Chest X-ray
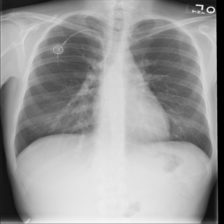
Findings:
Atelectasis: negative
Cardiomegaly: negative
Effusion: negative
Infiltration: negative
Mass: negative
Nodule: negative
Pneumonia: negative
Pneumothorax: negative
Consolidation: negative
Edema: negative
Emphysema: negative
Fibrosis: negative
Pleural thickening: negative
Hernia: negative